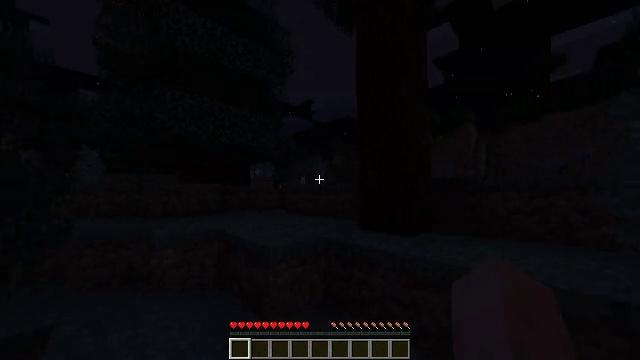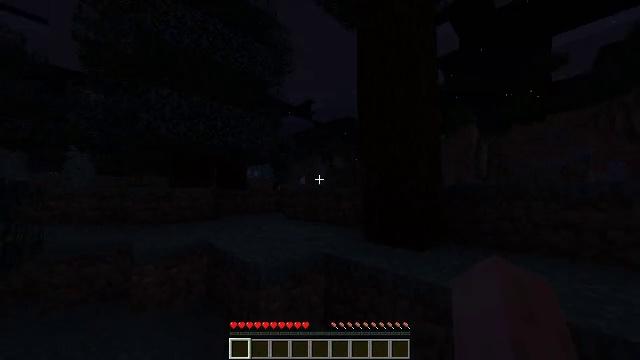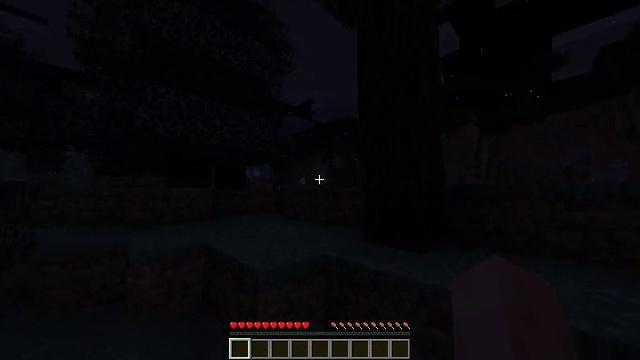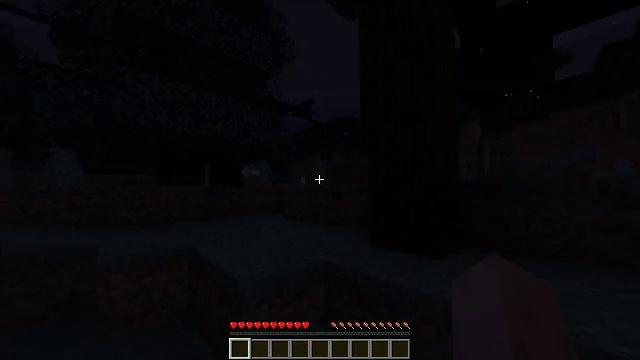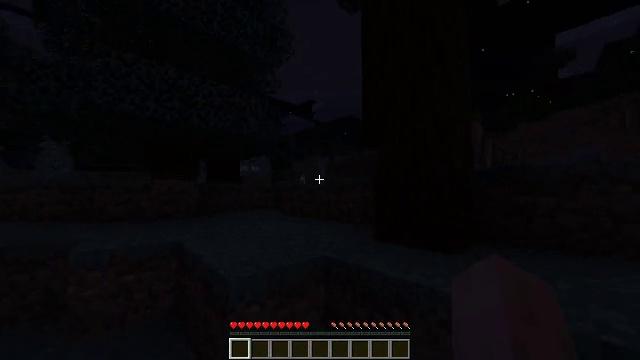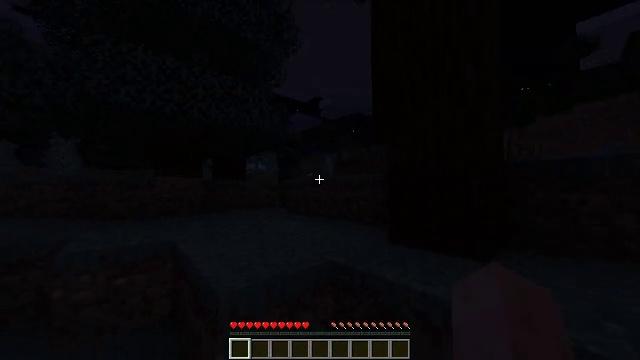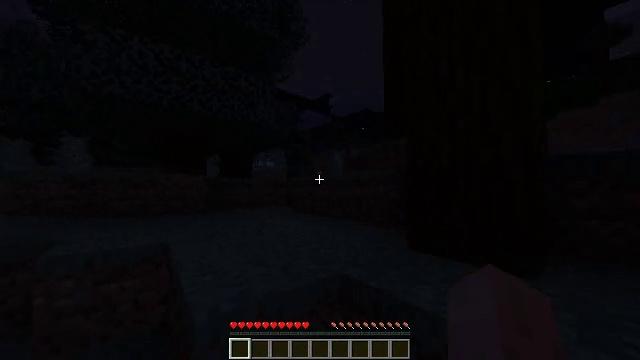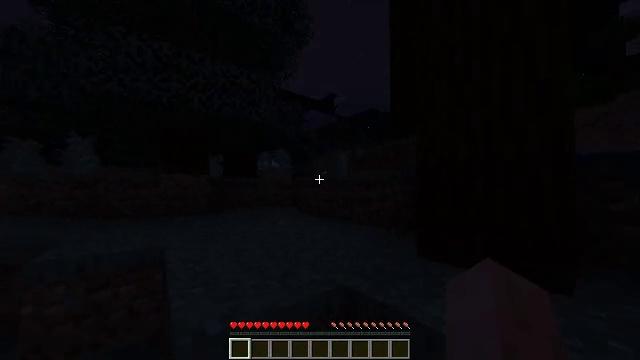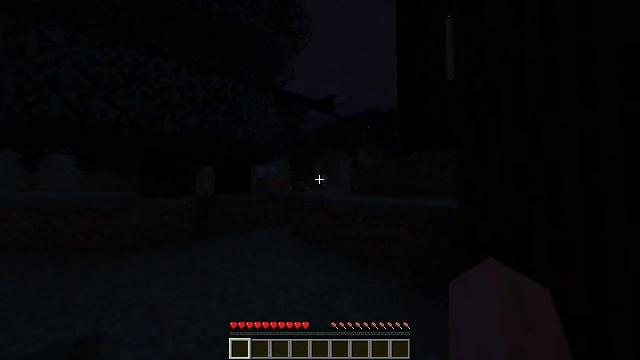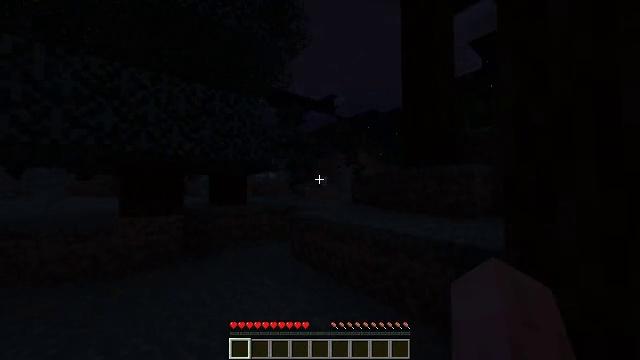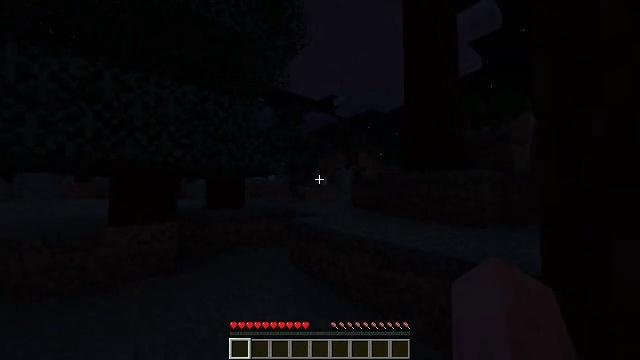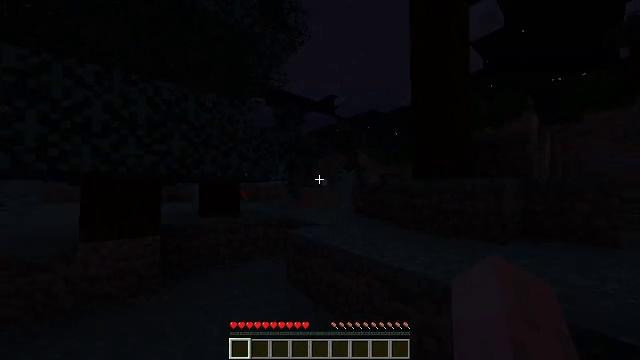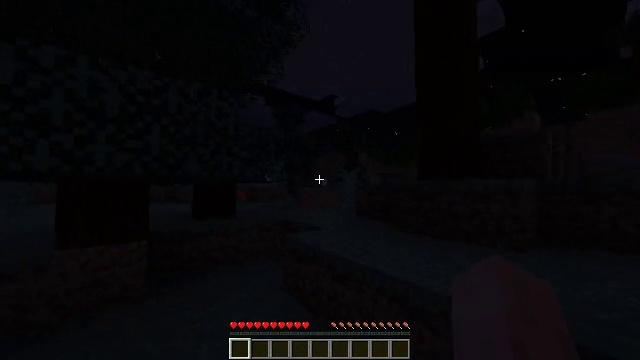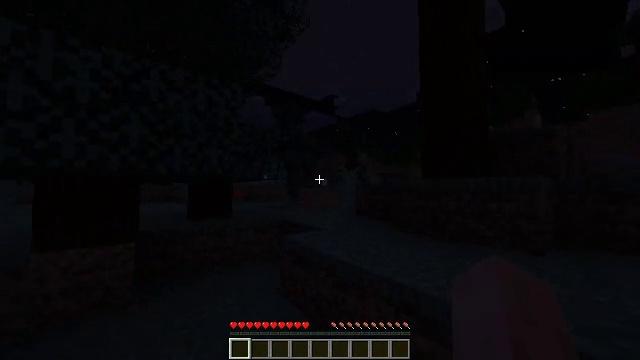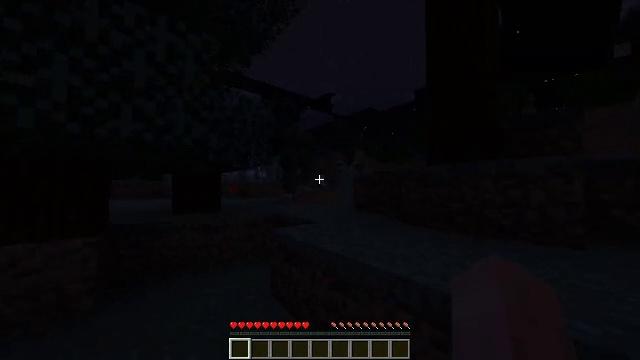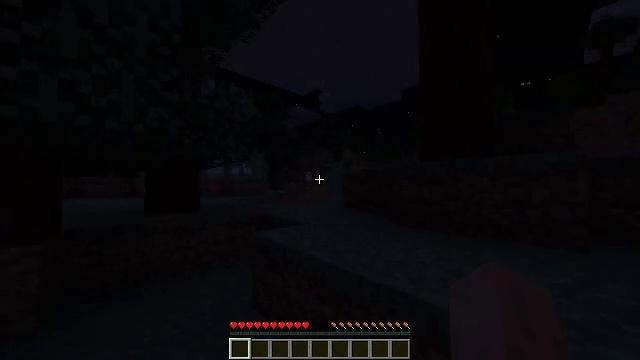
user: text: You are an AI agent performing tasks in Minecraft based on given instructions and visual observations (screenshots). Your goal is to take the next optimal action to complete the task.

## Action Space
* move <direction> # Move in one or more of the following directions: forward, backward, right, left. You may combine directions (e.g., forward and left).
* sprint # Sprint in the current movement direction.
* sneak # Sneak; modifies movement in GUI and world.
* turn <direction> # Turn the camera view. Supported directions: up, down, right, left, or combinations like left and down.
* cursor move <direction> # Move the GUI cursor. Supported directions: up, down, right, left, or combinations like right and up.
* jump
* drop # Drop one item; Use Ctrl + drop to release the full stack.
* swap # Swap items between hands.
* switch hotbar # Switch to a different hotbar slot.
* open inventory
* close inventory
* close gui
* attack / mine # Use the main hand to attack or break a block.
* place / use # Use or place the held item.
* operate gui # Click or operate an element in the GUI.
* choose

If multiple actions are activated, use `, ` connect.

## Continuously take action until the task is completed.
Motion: motion action
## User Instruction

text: Break the red mushroom block.
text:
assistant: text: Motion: move forward, sprint, jump
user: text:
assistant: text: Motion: move forward, sprint, jump
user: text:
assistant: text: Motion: move forward, sprint, jump
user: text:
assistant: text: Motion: move forward, sprint, jump
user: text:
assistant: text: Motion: move forward, sprint, turn left, jump
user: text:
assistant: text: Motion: move forward, sprint, turn left, jump
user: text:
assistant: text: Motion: move forward, sprint, turn left, jump
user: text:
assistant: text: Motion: move forward, sprint, jump
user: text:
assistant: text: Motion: move forward, sprint, jump
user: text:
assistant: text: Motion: move forward, sprint, jump
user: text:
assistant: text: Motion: move forward, sprint, jump
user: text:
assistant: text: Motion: move forward, sprint, jump
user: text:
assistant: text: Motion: move forward, sprint, jump
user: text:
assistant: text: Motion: move forward, sprint, jump
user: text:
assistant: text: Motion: move forward, sprint, turn right, jump
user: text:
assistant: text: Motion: move forward, sprint, turn right, jump
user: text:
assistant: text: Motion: move forward, sprint, turn right, jump
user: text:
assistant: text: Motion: move forward, sprint, jump
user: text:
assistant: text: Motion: move forward, sprint, jump
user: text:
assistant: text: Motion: move forward, sprint, jump
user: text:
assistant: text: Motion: move forward, sprint, turn left and down, jump
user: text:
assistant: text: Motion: move forward, sprint, turn left and down, jump
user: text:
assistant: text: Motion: move forward, sprint, turn left, jump
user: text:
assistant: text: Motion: move forward, sprint, turn left, jump
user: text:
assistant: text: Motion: move forward, sprint, turn left and down, jump
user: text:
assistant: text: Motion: move forward, sprint, turn left and down, jump
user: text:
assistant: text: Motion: move forward, sprint, turn left and down, jump
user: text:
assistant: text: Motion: move forward, sprint, turn left and down, jump
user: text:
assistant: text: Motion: move forward, sprint, turn left and down, jump
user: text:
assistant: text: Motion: move forward, sprint, turn left and down, jump